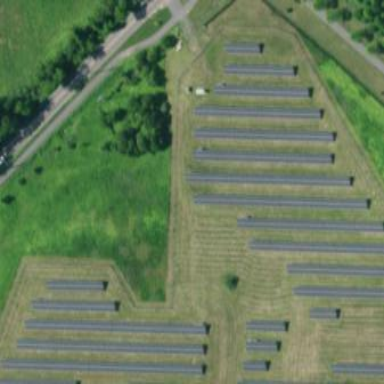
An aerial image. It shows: Solar photovoltaic power plant surrounded by fence.